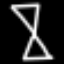
Label: hourglass